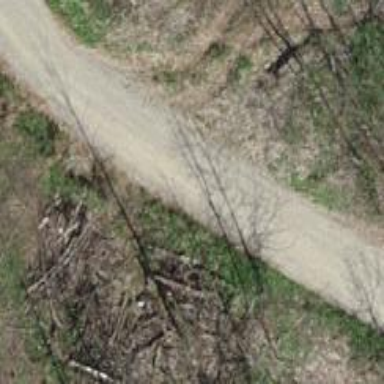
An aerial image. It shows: Dirt track road.